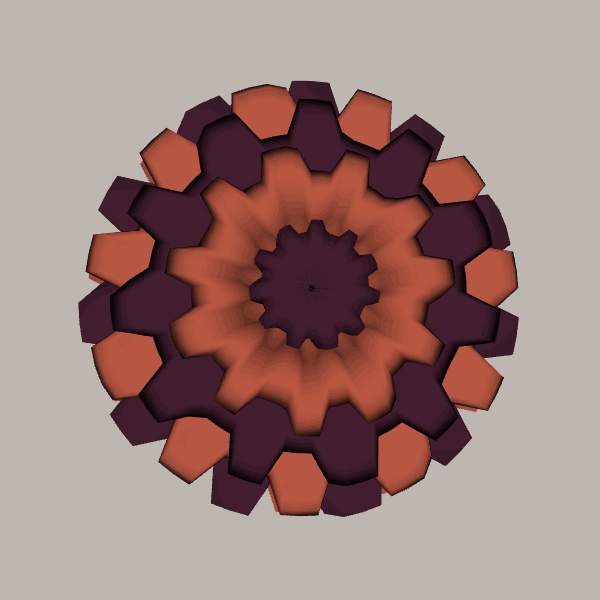
Background: light